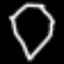
Label: diamond